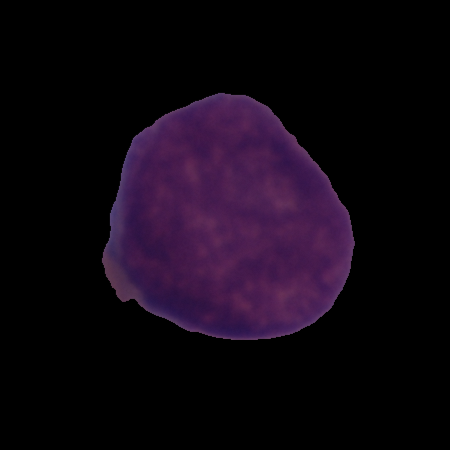
Label: cancer